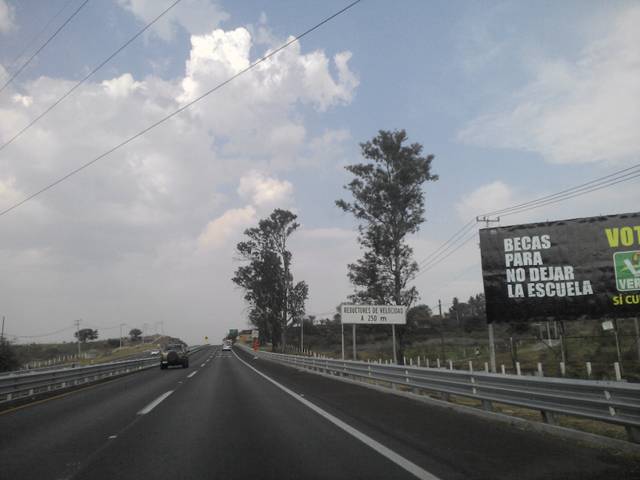
Region: Mexico
Coordinates: 20.618, -103.225